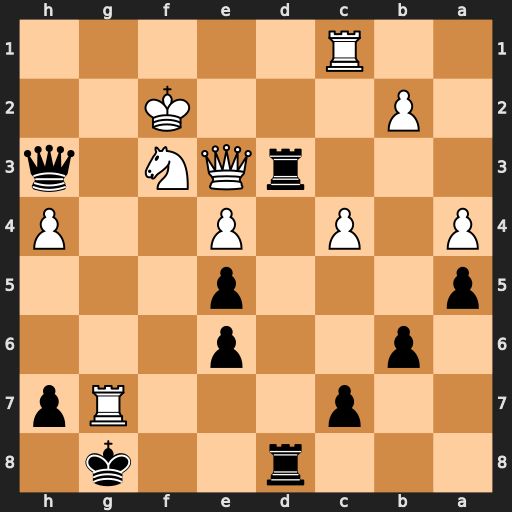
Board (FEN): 3r2k1/2p3Rp/1p2p3/p3p3/P1P1P2P/3rQN1q/1P3K2/2R5
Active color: b
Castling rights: -
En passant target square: -
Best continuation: Kxg7 Qg5+ Kf8 Qf6+ Ke8